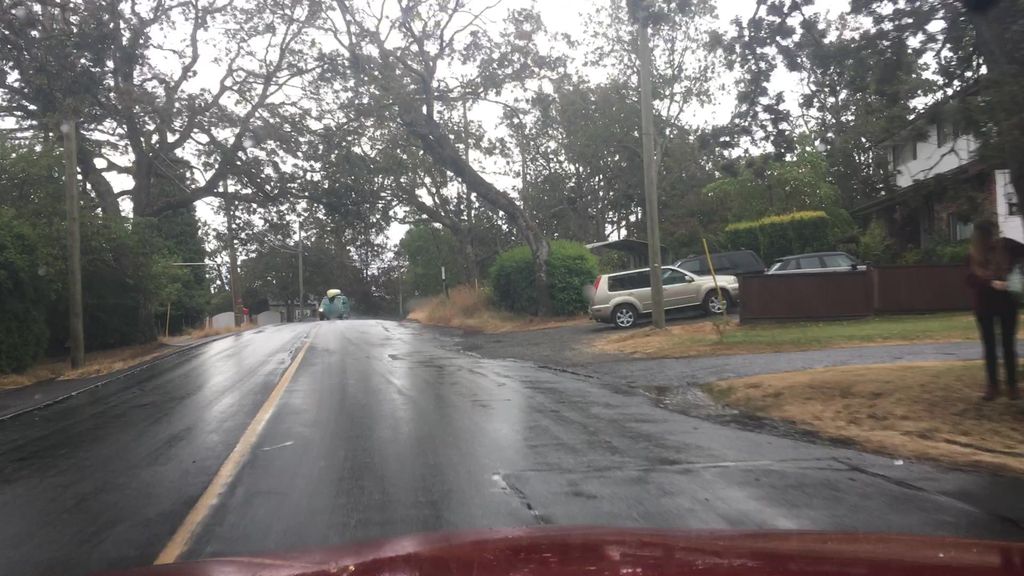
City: victoria